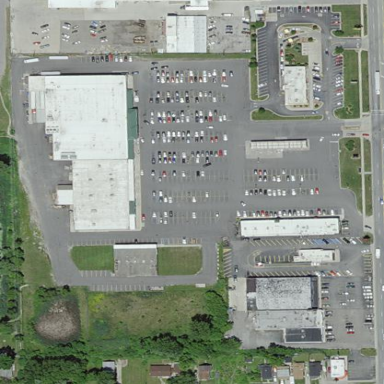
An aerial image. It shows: Retail area.